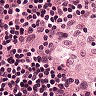
Metastatic tissue present: no